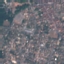
Land use / land cover class: Residential